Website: home-depot
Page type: receipt
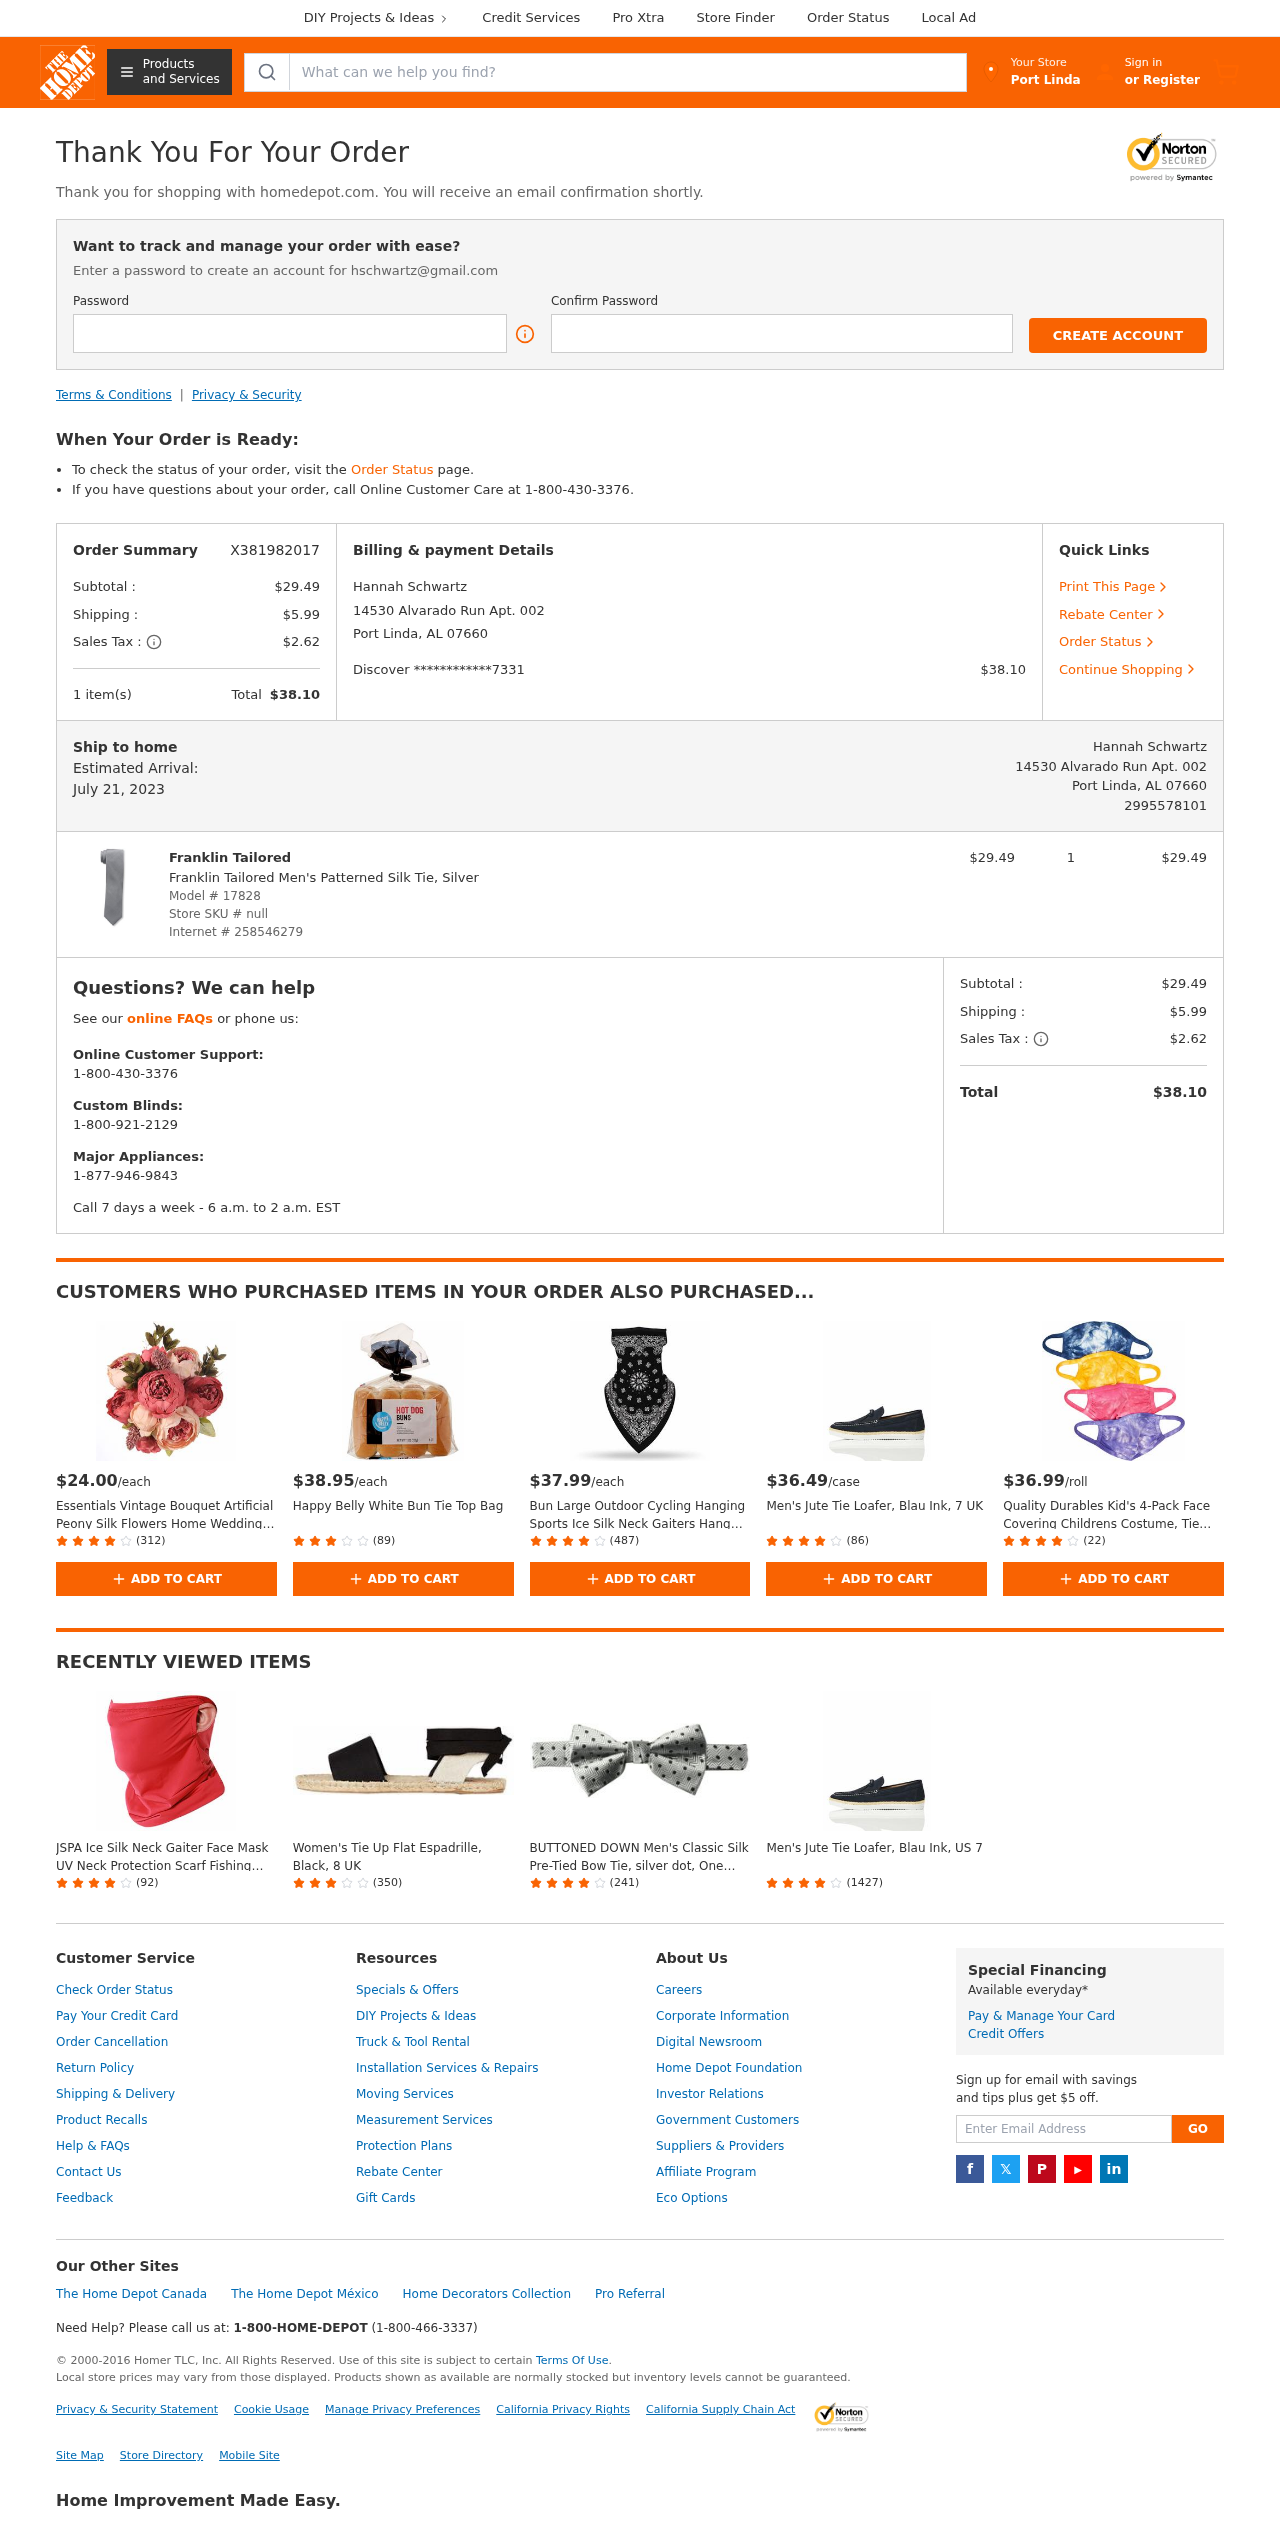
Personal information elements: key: PII_CARD_LAST4
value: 7331
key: PII_CARD_TYPE
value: Discover
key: PII_CITY
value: Port Linda
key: PII_EMAIL
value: hschwartz@gmail.com
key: PII_FULLNAME
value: Hannah Schwartz
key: PII_PHONE
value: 2995578101
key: PII_STREET
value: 14530 Alvarado Run Apt. 002
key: PII_CITY_STATE_ZIP
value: Port Linda, AL 07660
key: PII_FULLNAME2
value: Hannah Schwartz
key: PII_POSTCODE
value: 07660
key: PII_STATE_ABBR
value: AL
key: PII_POSTCODE_FULL
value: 07660
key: PII_CITY_STATE
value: Port Linda, AL
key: PII_POSTCODE_NUMERIC
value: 7660
Product elements: key: PRODUCT1_BRAND
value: Franklin Tailored
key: PRODUCT1_NAME
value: Franklin Tailored Men's Patterned Silk Tie, Silver
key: PRODUCT1_PRICE
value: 29.49
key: PRODUCT1_QUANTITY
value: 1
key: PRODUCT2_PRICE
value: $24.00
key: PRODUCT2_NAME
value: Essentials Vintage Bouquet Artificial Peony Silk Flowers Home Wedding Decoration
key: PRODUCT2_NUM_RATINGS
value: (312)
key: PRODUCT3_PRICE
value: $38.95
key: PRODUCT3_NAME
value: Happy Belly White Bun Tie Top Bag
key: PRODUCT3_NUM_RATINGS
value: (89)
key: PRODUCT4_PRICE
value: $37.99
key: PRODUCT4_NAME
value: Bun Large Outdoor Cycling Hanging Sports Ice Silk Neck Gaiters Hang Ear Face Tube Scarf, 1 Pack, Bla
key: PRODUCT4_NUM_RATINGS
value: (487)
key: PRODUCT5_PRICE
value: $36.49
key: PRODUCT5_NAME
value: Men's Jute Tie Loafer, Blau Ink, 7 UK
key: PRODUCT5_NUM_RATINGS
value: (86)
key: PRODUCT6_PRICE
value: $36.99
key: PRODUCT6_NAME
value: Quality Durables Kid's 4-Pack Face Covering Childrens Costume, Tie Dye Multi Pack, Little Kids
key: PRODUCT6_NUM_RATINGS
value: (22)
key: PRODUCT7_NAME
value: JSPA Ice Silk Neck Gaiter Face Mask UV Neck Protection Scarf Fishing Outdoor Bandanas for Men
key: PRODUCT7_NUM_RATINGS
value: (92)
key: PRODUCT8_NAME
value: Women's Tie Up Flat Espadrille, Black, 8 UK
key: PRODUCT8_NUM_RATINGS
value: (350)
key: PRODUCT9_NAME
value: BUTTONED DOWN Men's Classic Silk Pre-Tied Bow Tie, silver dot, One Size
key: PRODUCT9_NUM_RATINGS
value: (241)
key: PRODUCT10_NAME
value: Men's Jute Tie Loafer, Blau Ink, US 7
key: PRODUCT10_NUM_RATINGS
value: (1427)
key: PRODUCT_MODEL_NUMBER
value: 17828
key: PRODUCT_INTERNET_NUMBER
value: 258546279
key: PRODUCT1_LINE_TOTAL
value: $29.49
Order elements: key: ORDER_ID
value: X381982017
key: ORDER_SUBTOTAL
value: $29.49
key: ORDER_SHIPPING_COST
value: $5.99
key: ORDER_TAX
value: $2.62
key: ORDER_NUM_ITEMS
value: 1 item(s)
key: ORDER_TOTAL
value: $38.10
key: ORDER_DELIVERY_DATE
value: July 21, 2023
Search elements: key: HEADER_SEARCH
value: What can we help you find?
Other elements: key: STORE_SKU
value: null